Question: I have trouble to read data in DB of a Siemens PLC S7 1500 using S7netplus.
The situation:
- - -
But I don't know how to read String data (see the image below)

To read the other datas like Boolean I use this call:
'''
plc.Read("DB105.DBX0.0")
'''
I understood that this read in the Datablock 105 (DB105) with a datatype Boolean (DBX) at the offset 0.0
I would like to apply the same type of reading for the string. So I Tried "DB105.DBB10.0" in my example. But it return a value "40" in Byte type (and i should have something else)
I saw that there is another reading method
'''
plc.ReadBytes(DataType DB, int DBNumber, int StartByteArray, int lengthToRead)
'''
But I have difficulties to see how to apply it to my example (I know that I have to convert it to string after).
TO resume:
- Is there a simple way with a string like "DB105.DBX0.0" to read string data in a Siemens PLC?
- If not how to use the ReadBytes function in my example?
Thanks for your help
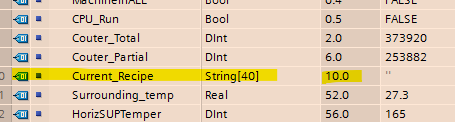
Answer: I managed to read my string value by the ReadBytes method.
In my example I needed to pass values like this:
'''
plc.Read(DataType.DataBlock, 105, 12, VarType.String, 40);
'''
Why 12? Because the 2 first octets of a byte string are for the length. So 10 to 12 return a value as 40 which is the length.
I have override the read method to accept the 'easy string' call like this:
'''
public T Read<T>(object pValue)
{
var splitValue = pValue.ToString().Split('.');
//check if it is a string template (3 separation ., 2 if not)
if (splitValue.Count() > 3 && splitValue[1].Substring(2, 1) == "S")
{
DataType dType;
//If we have to read string in other dataType need development to make here.
if (splitValue[0].Substring(0, 2) == "DB")
dType = DataType.DataBlock;
else
throw new Exception("Data Type not supported for string value yet.");
int length = Convert.ToInt32(splitValue[3]);
int start = Convert.ToInt32(splitValue[1].Substring(3, splitValue[1].Length - 3));
int MemoryNumber = Convert.ToInt32(splitValue[0].Substring(2, splitValue[0].Length - 2));
// the 2 first bits are for the length of the string. So we have to pass it
int startString = start + 2;
var value = ReadFull(dType, MemoryNumber, startString, VarType.String, length);
return (T)value;
}
else
{
var value = plc.Read(pValue.ToString());
//Cast with good format.
return (T)value;
}
}
'''
So now I can call my read function like this:
with basic existing call:
- 'var element = mPlc.Read<bool>("DB10.DBX1.4").ToString();'- 'var element = mPlc.Read<uint>("DB10.DBD4.0").ToString();'
with the overrided call for the string:
- 'var element = mPlc.Read<string>("DB105.DBS10.0.40").ToString()'
Hope this could help for anyone else :)